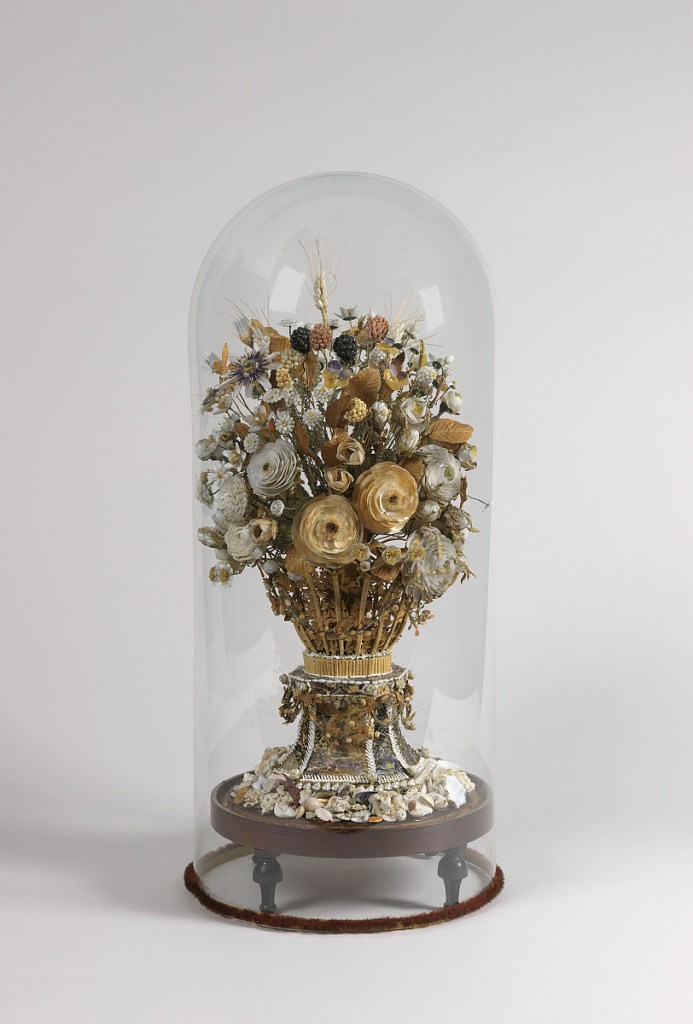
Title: Shellwork bouquet (coquillage)
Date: ca. 1850
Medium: Shells (coquillage), blown glass, walnut
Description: Shellflowers assembled in tall bouquet and set in an ornamental vase with glass dome as a mantel garniture; probably English.